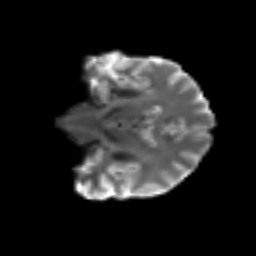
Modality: T2w
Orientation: coronal
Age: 55
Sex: male
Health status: ill
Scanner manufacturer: siemens
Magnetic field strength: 3 T
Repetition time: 8.7 s
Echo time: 0.11 s